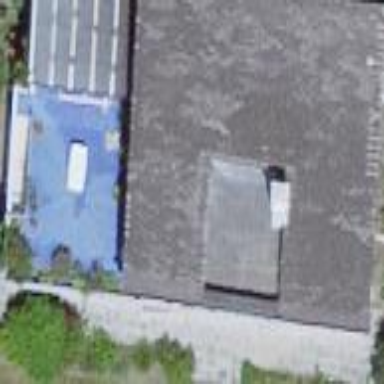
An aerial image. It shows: Residential building.